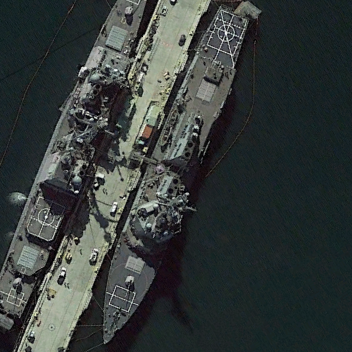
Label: destroyer